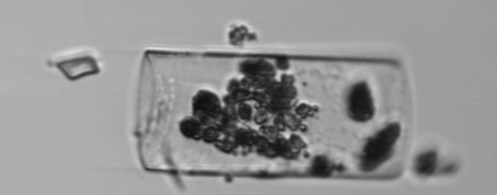
Label: Guinardia_flaccida